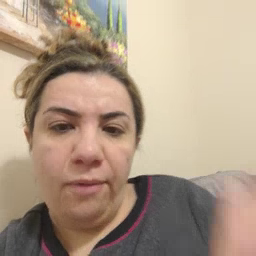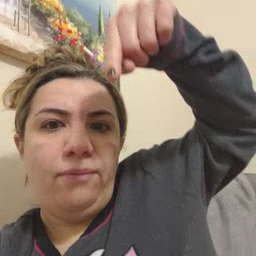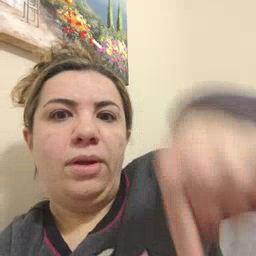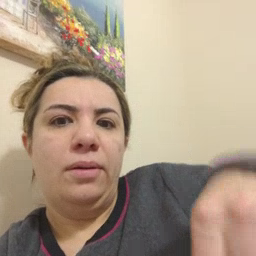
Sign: down